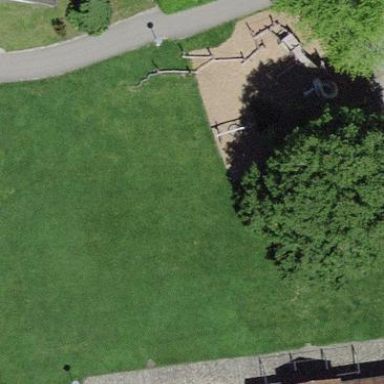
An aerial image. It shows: Playground area for leisure activities on the land.